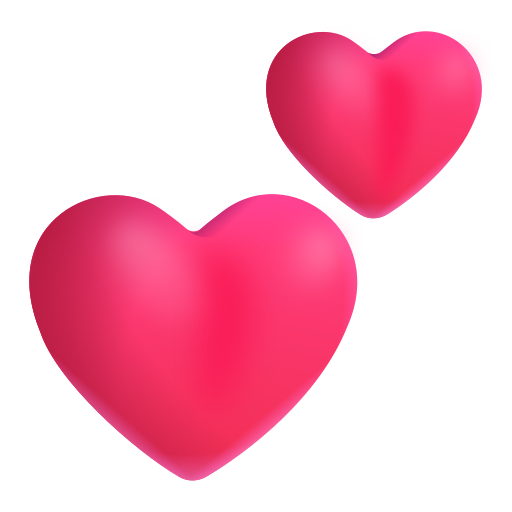
two hearts color